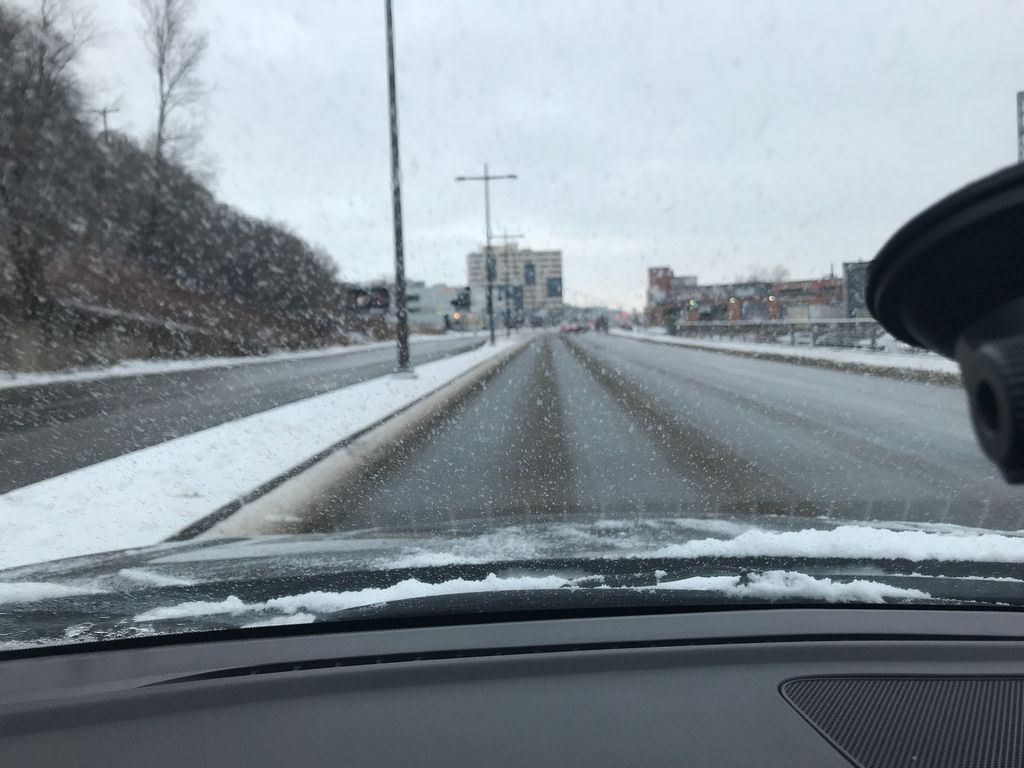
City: quebec_city